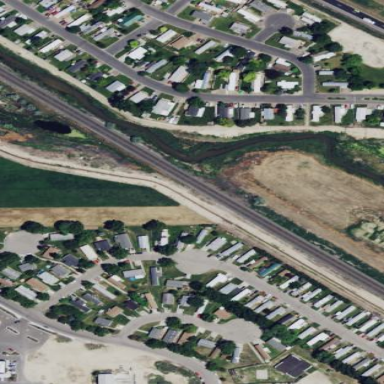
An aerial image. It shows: Residential area designated as trailer park.